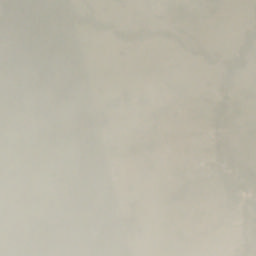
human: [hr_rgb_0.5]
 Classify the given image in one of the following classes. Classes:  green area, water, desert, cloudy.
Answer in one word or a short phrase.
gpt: cloudy